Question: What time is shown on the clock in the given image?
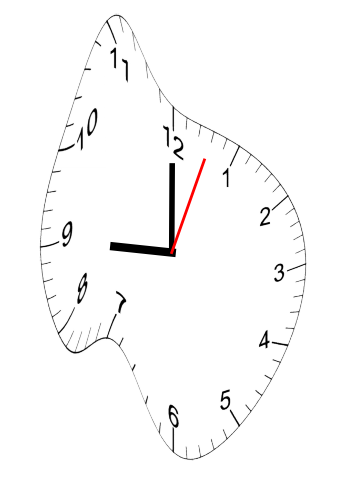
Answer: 09:00:03